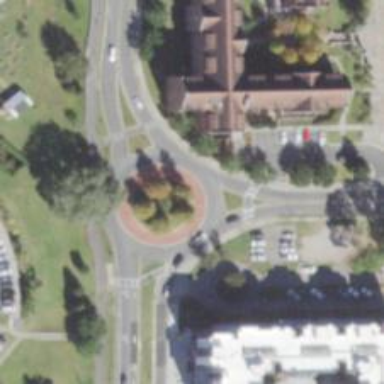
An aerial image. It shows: Unclassified road that forms roundabout at the junction.